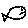
Label: fish